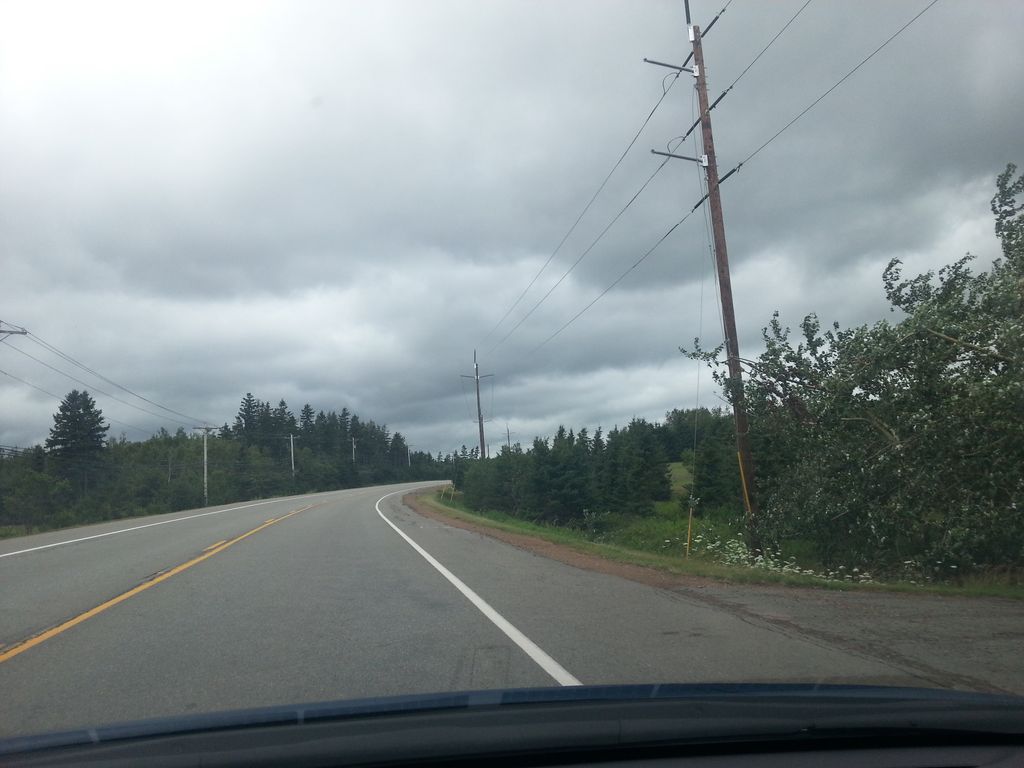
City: charlottetown